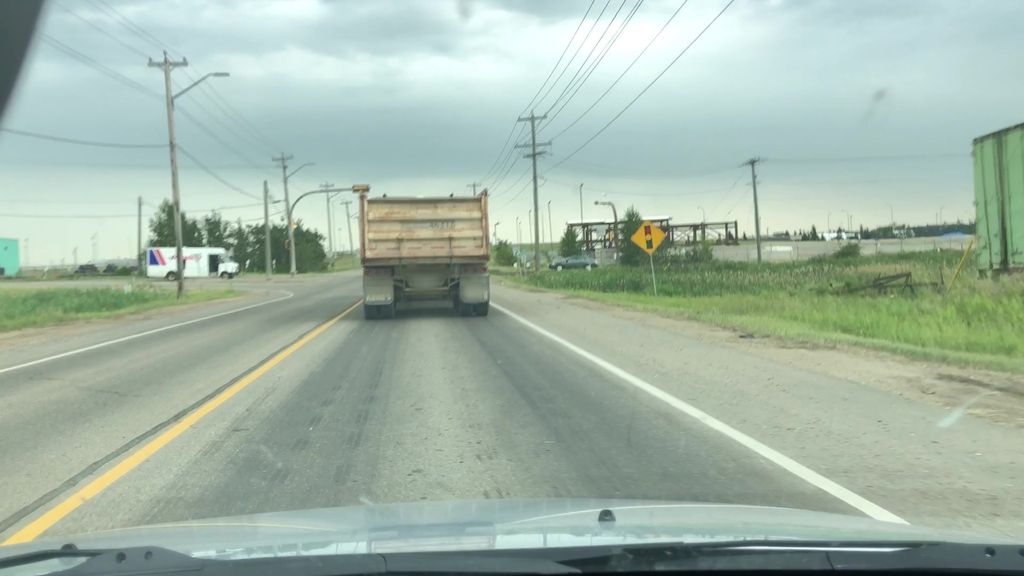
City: edmonton